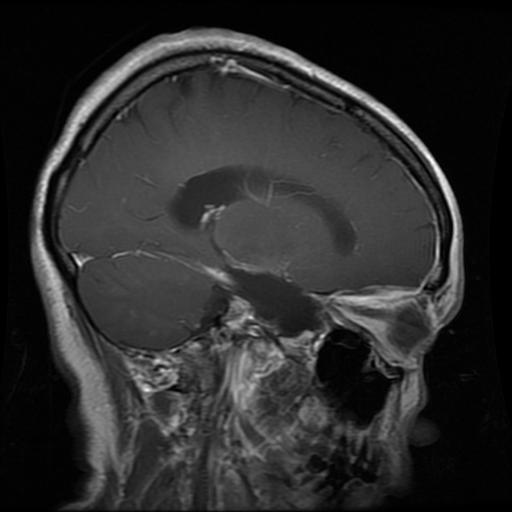
Label: glioma